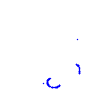
Particle: kaon